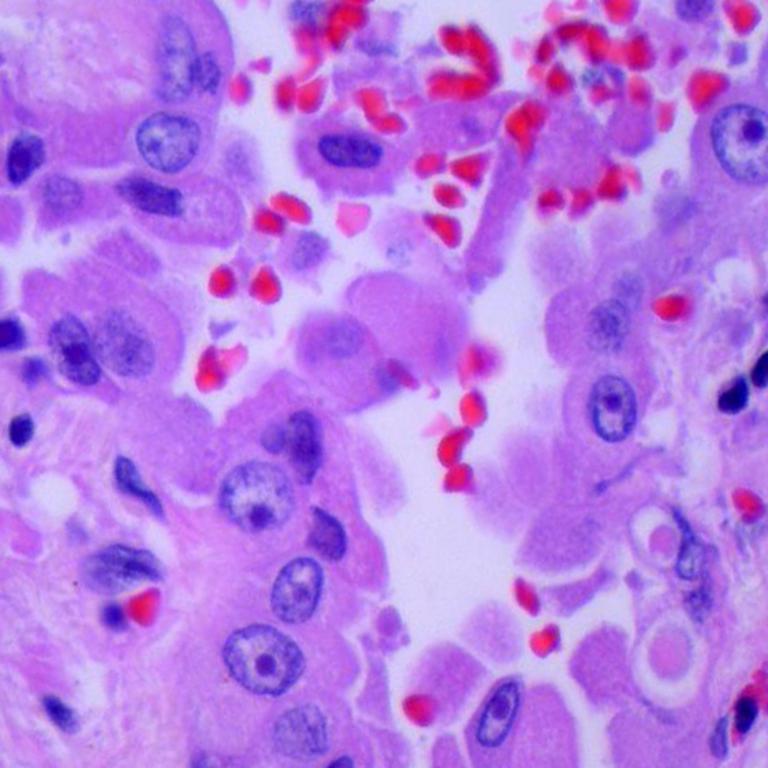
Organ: lung
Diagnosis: adenocarcinomas